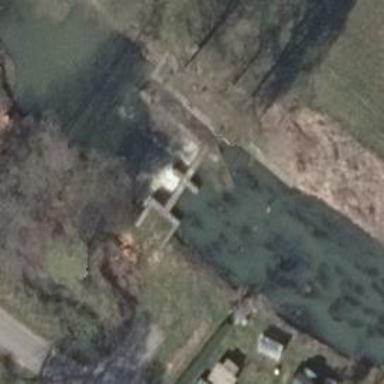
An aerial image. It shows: Weir in waterway.